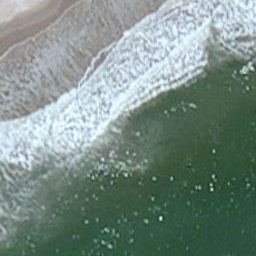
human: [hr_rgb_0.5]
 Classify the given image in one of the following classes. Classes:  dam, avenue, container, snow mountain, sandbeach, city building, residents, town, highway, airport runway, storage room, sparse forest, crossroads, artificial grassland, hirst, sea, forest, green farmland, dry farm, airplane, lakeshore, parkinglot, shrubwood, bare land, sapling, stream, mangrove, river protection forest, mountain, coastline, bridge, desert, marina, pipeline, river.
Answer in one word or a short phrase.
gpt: coastline